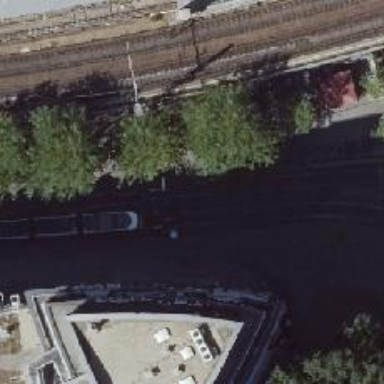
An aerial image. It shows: Tram railway line with electrified contact line.